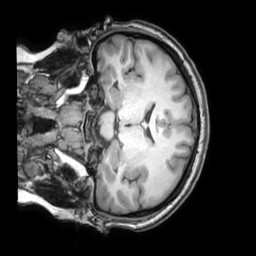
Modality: T1w
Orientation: coronal
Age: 25
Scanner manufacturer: philips
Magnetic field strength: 3 T
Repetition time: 0.007 s
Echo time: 0.003501 s